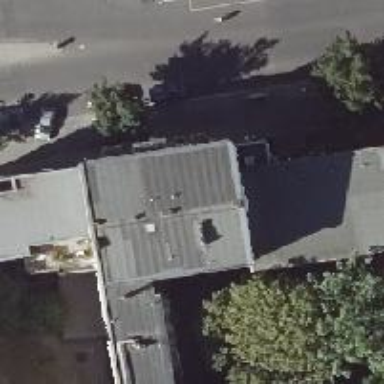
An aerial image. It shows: Electrical shop.